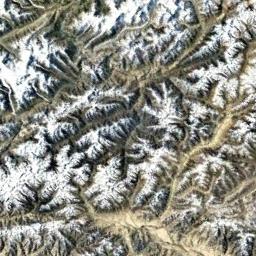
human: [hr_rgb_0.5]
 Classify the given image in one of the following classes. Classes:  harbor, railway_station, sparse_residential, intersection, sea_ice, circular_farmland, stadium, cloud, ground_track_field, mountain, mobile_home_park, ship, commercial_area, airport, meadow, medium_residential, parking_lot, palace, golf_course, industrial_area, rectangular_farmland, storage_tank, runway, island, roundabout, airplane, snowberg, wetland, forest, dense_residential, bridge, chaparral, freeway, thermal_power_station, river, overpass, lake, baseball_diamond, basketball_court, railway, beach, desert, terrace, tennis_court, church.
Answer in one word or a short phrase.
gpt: snowberg